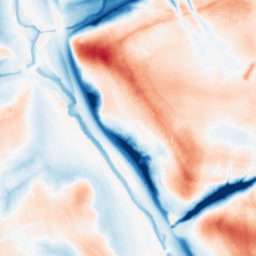
Category: multiscale
Decomposition family: dog_multiscale
Decomposition parameters: sigma_ratio: 2
n_scales: 5
base_sigma: 0.5
Upsampling method: quartic
Upsampling parameters: scale: 8
Upsampling scale: 8